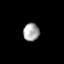
Tissue: lung
Cell type: Fibroblasts
Senescence score: 0.5886
Nuclear area (px): 279
Mean DAPI intensity: 166.781